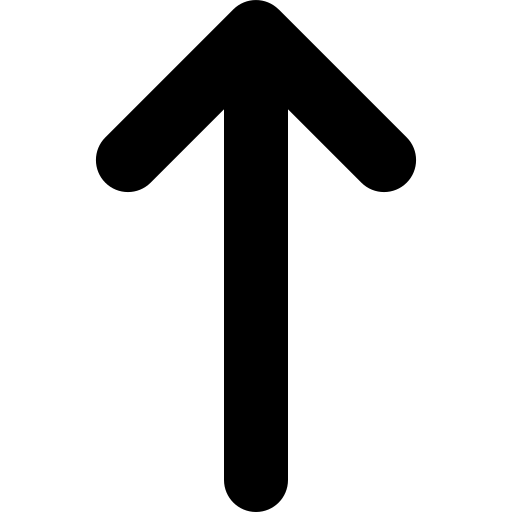
Tags: icon, FontAwesome, fa-icon, solid, arrow, up, long